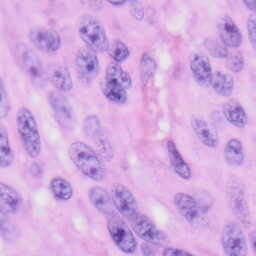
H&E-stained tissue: Skin